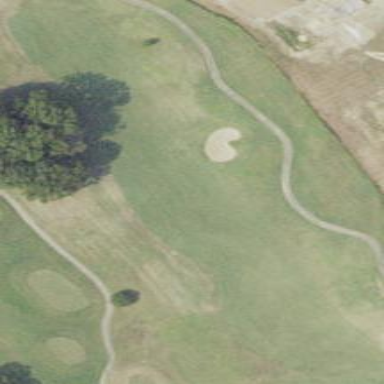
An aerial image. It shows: Lush grass fairway on golf course.